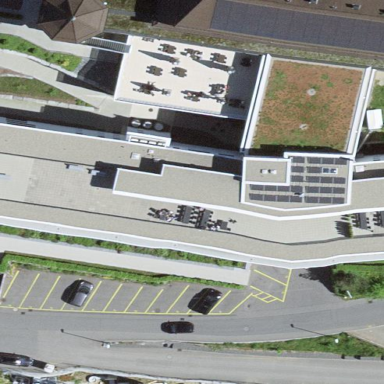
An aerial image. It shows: Hospital building.